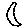
Label: moon